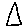
Label: triangle